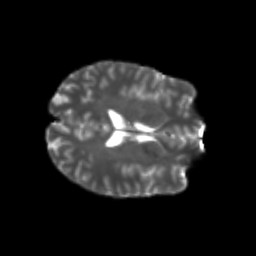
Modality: T2w
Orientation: axial
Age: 22
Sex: male
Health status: healthy
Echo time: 0.074 s